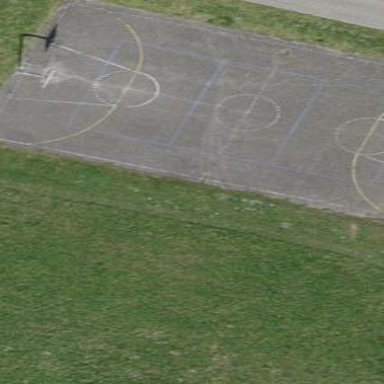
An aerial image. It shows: Basketball court on leisure land pitch.